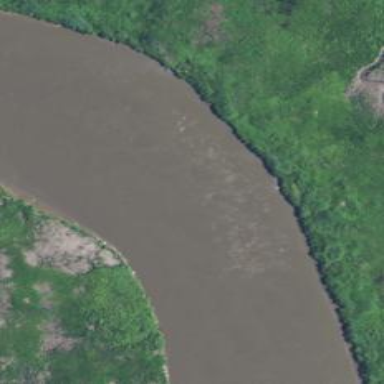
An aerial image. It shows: Beautiful river scene.